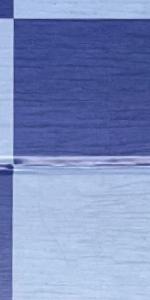
Label: Empty